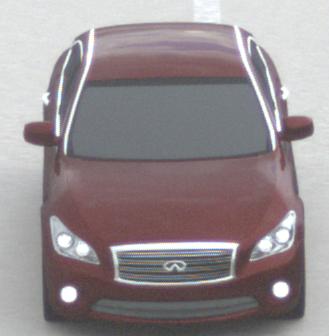
Make: Infiniti
Model: M 37
Detailed model: M (Y51)
Model produced from: 2010/10
Model produced until: 2013/11
Doors: 4
Color: red
Road condition: dry road
Daytime: midday
Contrast: low contrast